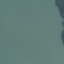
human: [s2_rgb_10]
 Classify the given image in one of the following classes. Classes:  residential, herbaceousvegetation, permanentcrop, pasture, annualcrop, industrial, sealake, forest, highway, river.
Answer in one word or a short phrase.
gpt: SeaLake